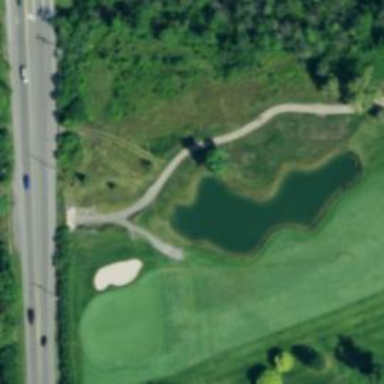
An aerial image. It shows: Service road designated as golf cart path.